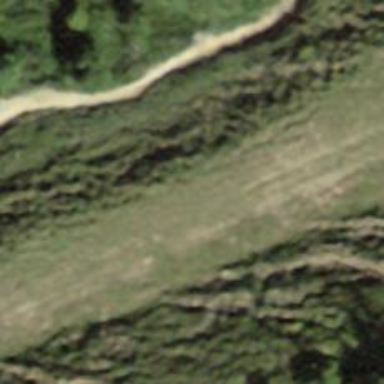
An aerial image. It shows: Dirt footway designated as downhill ski trail with intermediate level of difficulty.